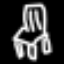
Label: chair